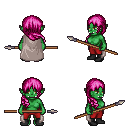
a pixel art fantasy rpg character, female body template, orc, green skin, gray cape, red pants, pink right-swept hairstyle, black shoes, spear, four views (front, back, left, right), 2x2 character sprite sheet, small pixel art, hard edges, no anti-aliasing